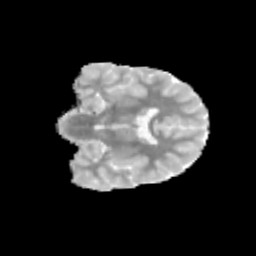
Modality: MD
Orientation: coronal
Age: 10
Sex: male
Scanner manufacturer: siemens
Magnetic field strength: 3 T
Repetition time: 3.8 s
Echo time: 0.07 s